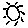
Label: sun